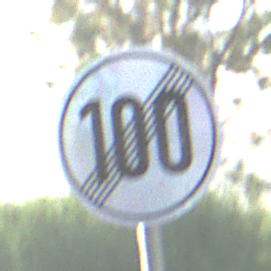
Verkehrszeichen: EndeGeschwindigkeit100
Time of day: SunriseSunset
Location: Outdoor (Suburban)
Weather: PartlyCloudy
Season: NotSpecified
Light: Natural